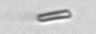
Label: fiber